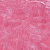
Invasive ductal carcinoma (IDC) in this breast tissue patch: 0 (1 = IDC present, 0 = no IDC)